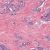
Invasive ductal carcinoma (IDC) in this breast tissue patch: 1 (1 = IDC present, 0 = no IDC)